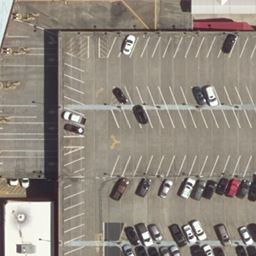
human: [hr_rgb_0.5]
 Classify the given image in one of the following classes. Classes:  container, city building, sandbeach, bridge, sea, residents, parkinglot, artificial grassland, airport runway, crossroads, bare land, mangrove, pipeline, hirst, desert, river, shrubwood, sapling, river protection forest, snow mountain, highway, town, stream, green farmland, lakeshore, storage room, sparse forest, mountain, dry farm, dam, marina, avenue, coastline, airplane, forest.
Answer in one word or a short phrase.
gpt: parkinglot